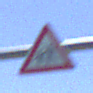
Verkehrszeichen: KinderRechts
Umgebung: Outdoor, Nature
Tageszeit: Midday
Wetter: Clear
Licht: Natural
Jahreszeit: Summer
Kontrast: HighContrast